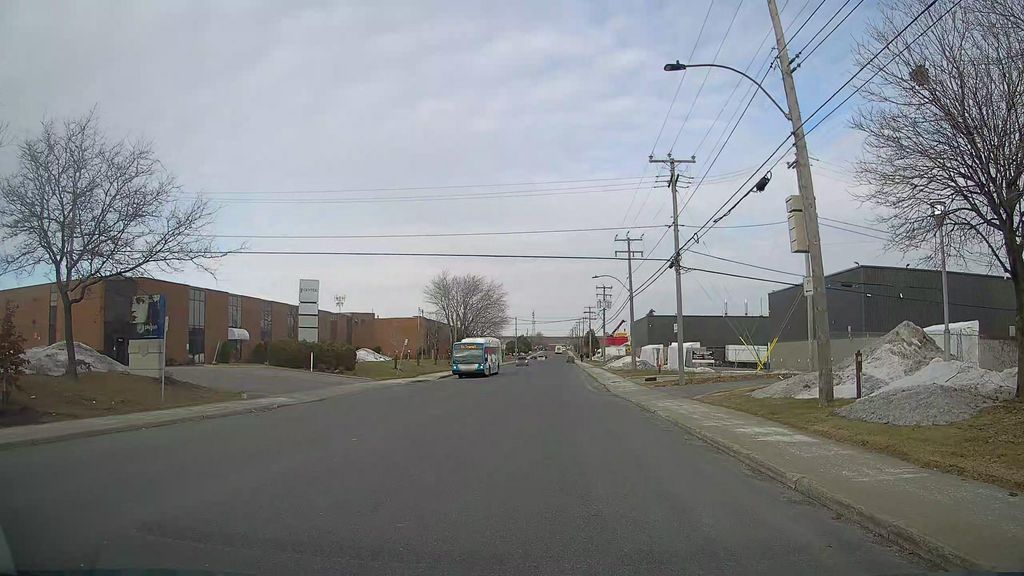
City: montreal